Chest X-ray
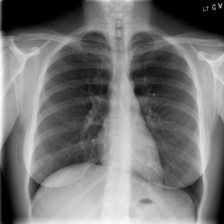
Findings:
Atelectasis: negative
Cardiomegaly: negative
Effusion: negative
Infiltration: negative
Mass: negative
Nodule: negative
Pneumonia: negative
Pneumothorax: negative
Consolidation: negative
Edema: negative
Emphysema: negative
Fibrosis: negative
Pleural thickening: negative
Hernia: negative